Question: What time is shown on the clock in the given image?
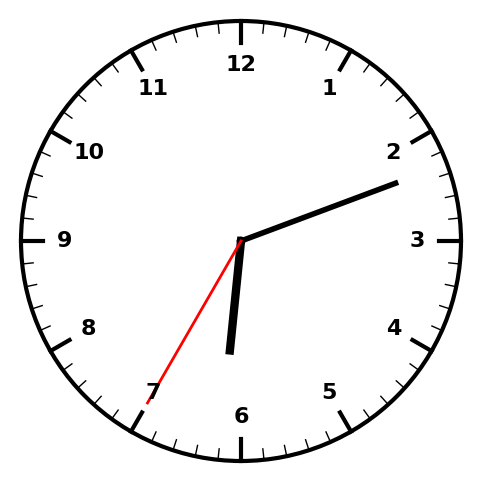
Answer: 06:11:35